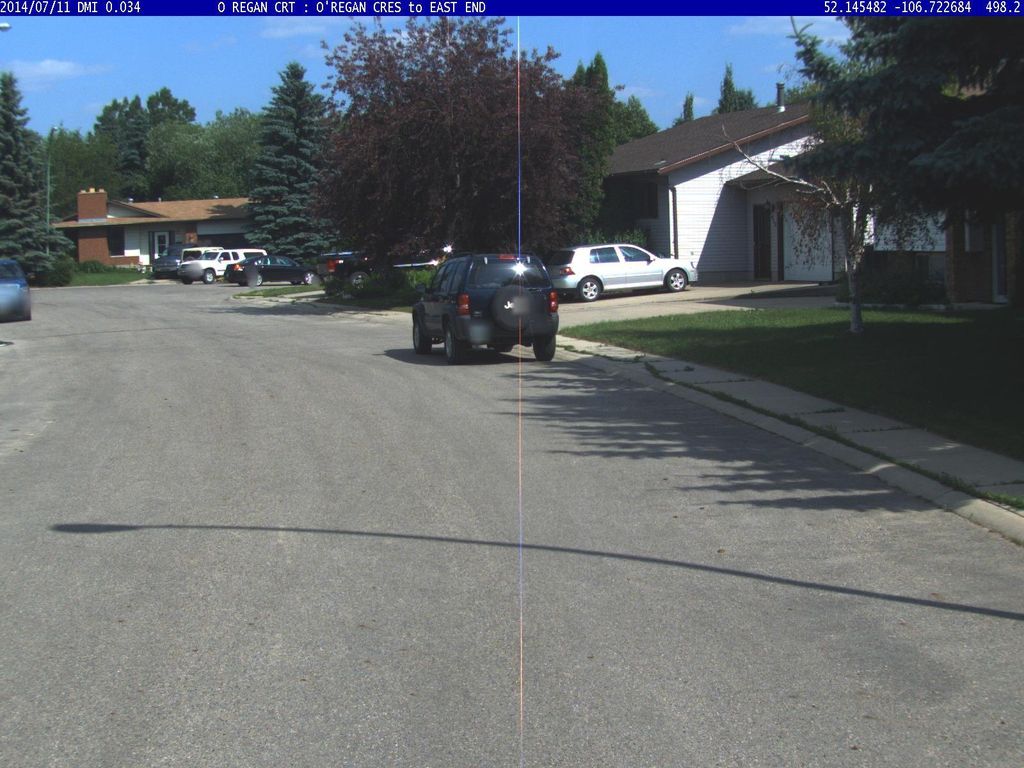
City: saskatoon